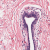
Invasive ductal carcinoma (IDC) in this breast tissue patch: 0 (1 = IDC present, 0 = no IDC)